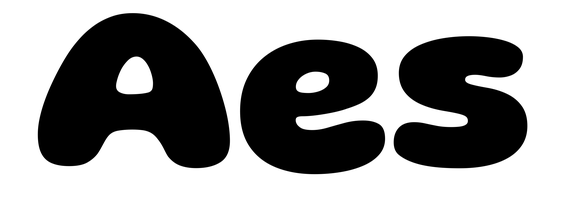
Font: Gluten_ExtraBold